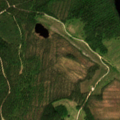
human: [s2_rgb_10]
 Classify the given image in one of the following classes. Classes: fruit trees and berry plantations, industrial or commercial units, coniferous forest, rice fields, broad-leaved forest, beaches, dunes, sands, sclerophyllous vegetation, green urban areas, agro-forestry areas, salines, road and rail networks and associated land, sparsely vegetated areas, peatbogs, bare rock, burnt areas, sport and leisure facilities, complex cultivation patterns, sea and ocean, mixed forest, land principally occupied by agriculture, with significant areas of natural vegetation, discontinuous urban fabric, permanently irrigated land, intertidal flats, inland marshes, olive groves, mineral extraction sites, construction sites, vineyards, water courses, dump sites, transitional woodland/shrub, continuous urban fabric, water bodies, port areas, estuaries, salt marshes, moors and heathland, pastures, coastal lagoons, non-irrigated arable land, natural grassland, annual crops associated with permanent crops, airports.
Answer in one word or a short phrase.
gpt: coniferous forest, transitional woodland/shrub, water bodies